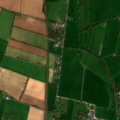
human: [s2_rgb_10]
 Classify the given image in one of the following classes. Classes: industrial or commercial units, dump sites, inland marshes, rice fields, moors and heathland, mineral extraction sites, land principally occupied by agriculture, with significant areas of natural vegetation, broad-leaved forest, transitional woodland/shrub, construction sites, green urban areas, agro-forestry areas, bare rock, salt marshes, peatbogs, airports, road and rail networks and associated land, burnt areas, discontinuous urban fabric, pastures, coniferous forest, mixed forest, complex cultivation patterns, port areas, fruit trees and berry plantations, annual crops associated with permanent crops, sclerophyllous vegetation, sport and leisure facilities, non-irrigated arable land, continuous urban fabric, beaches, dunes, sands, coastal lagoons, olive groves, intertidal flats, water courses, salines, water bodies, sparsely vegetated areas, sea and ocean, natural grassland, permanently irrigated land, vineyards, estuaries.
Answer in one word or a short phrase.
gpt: non-irrigated arable land, pastures